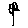
Label: flower